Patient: sex F, age 65
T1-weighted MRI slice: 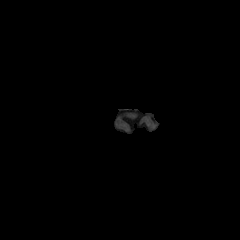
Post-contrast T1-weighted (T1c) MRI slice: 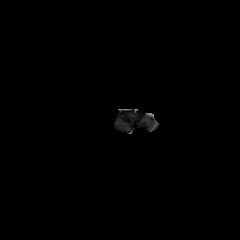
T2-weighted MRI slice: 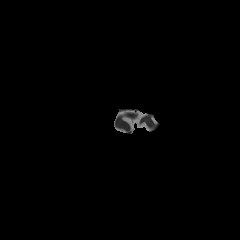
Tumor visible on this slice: no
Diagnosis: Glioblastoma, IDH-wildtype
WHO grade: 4